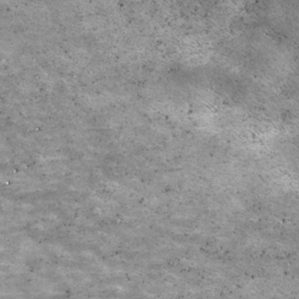
Label: non_frost